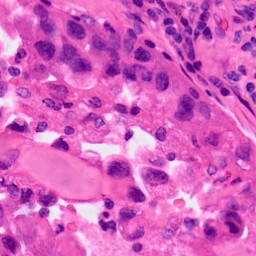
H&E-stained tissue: Lung